已知：如图，$\triangle ABC$ 是圆 $O$ 的内接三角形，$AB = AC$，弧 $\widehat{AB}$、$\widehat{AC}$ 的中点分别为 $M$、$N$，$MN$ 与 $AB$、$OA$、$AC$ 分别交于点 $P$、$T$、$Q$。

(1) 求证：$OA \perp MN$；

(2) 当 $\triangle ABC$ 是等边三角形时，求 $\dfrac{AT}{OT}$ 的值；

(3) 如果圆心 $O$ 到弦 $BC$、$MN$ 的距离分别为 $7$ 和 $15$，求线段 $PQ$ 的长。

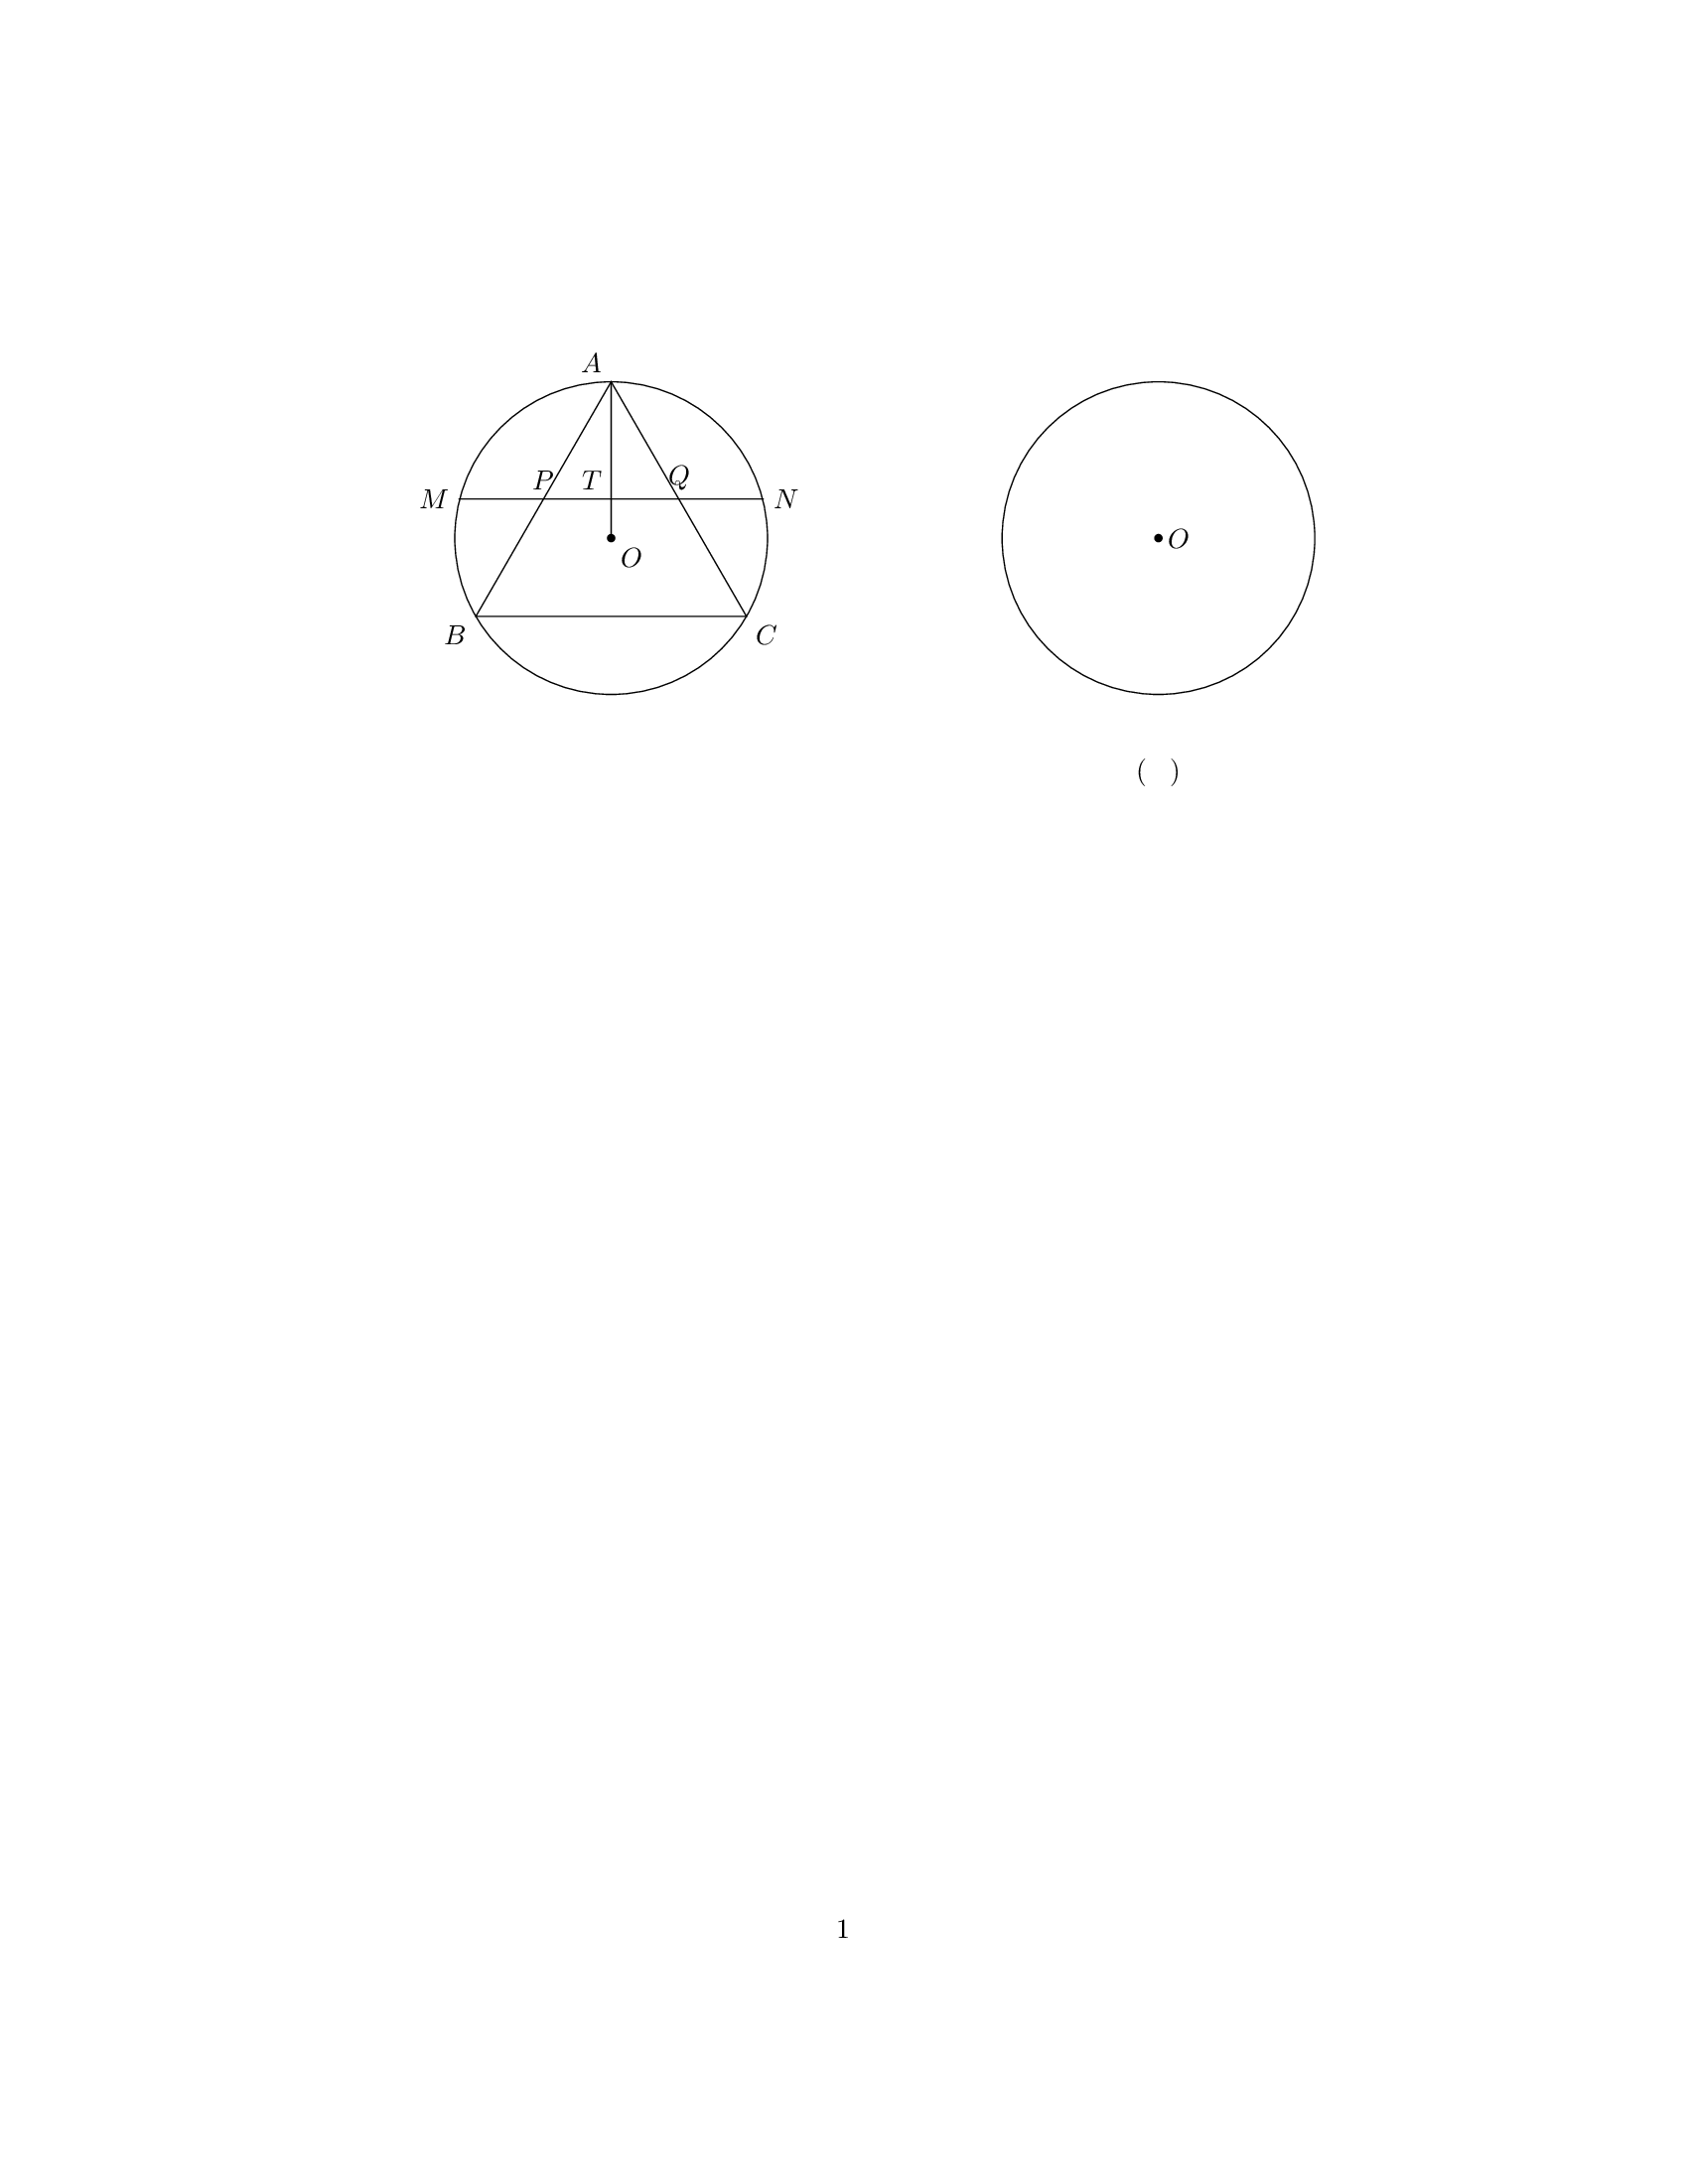
【解答】
【解答】（1）证明：$\because AB = AC$，
$\therefore \widehat{AB} = \widehat{AC}$．

$\because$ 弧$\widehat{AB}$、$\widehat{AC}$的中点分别为$M$、$N$，

$\therefore \widehat{AM} = \dfrac{1}{2}\widehat{AB}$，$\widehat{AN} = \dfrac{1}{2}\widehat{AC}$，

$\therefore \widehat{AM} = \widehat{AN}$，

$\because OA$为圆$O$的半径，

$\therefore OA \perp MN$；

（2）解：连接$OM$交$AB$于点$E$，连接$ON$交$AC$于点$F$，如图，

$\because \triangle ABC$是等边三角形，

$\therefore AB = AC = BC$，

$\therefore \widehat{AB} = \widehat{AC} = \widehat{BC} = \dfrac{1}{3}\odot O$，

$\because$ 弧$\widehat{AB}$、$\widehat{AC}$的中点分别为$M$、$N$，

$\therefore OE \perp AB$，$OF \perp AC$，

$\widehat{AM} = \dfrac{1}{2}\widehat{AB}$，$\widehat{AN} = \dfrac{1}{2}\widehat{AC}$，
$\therefore \widehat{AM} + \widehat{AN} = \widehat{AB} = \dfrac{1}{3}\odot O$，

$\therefore \angle MON = 120^\circ$．

$\therefore \angle AOM = \angle AON = 60^\circ$，

$\because \cos\angle AOE = \dfrac{OE}{OA}$，

$\therefore OE = \dfrac{1}{2}OA$．

$\because \widehat{AB} = \widehat{NM}$，$OE \perp AB$，$OA \perp MN$，

$\therefore OE = OT$，

$\therefore OT = \dfrac{1}{2}OA$，

$\therefore \dfrac{AT}{OT} = 1$；

（3）解：$\textcircled{1}$当圆心$O$在$\triangle ABC$的内部时，连接$OM$交$AB$于点$E$，连接$ON$交$AC$于点$F$，延长$AO$交$BC$于点$H$，如图，

$\because AB = AC$，$OA \perp MN$，

$\therefore OA$平分$\angle BAC$，

$\therefore AH \perp BC$．

则$OT = 15$，$OH = 7$，

由（2）知：$OE \perp AB$，$OF \perp AC$，
在$\triangle AOE$和$\triangle MOT$中，
\[
\begin{cases}
\angle AOE = \angle MOT \\
\angle AEO = \angle MTO = 90^\circ \\
OA = OM
\end{cases}
\]
$\therefore \triangle AOE \cong \triangle MOT(AAS)$，

$\therefore OE = OT = 15$，$AE = MT$，

$\therefore ME = AT$．

在$\triangle MEP$和$\triangle ATP$中，
\[
\begin{cases}
\angle MPE = \angle APT \\
\angle MEP = \angle ATP = 90^\circ \\
AE = AT
\end{cases}
\]
$\therefore \triangle MEP \cong \triangle ATP(AAS)$，

$\therefore MP = AT$．

$\because OE \perp AB$，

$\therefore AE = \dfrac{1}{2}AB$，

$\because OA \perp MN$，

$\therefore MT = NT = \dfrac{1}{2}MN$，$PT = QT = \dfrac{1}{2}PQ$．

设$\odot O$的半径为$r$，

则$AH = r + 7$，$AE = \sqrt{OA^2 - OE^2} = \sqrt{r^2 - 15^2} = \sqrt{r^2 - 225}$，

$\therefore AB = 2AE = 2\sqrt{r^2 - 225}$．

连接$OB$，

$\because BH^2 = AB^2 - AH^2$，$BH^2 = OB^2 - OH^2$，

$\therefore (2\sqrt{r^2 - 225})^2 - (r + 7)^2 = r^2 - 7^2$，

$\therefore r = -18$（不合题意，舍去）或$r = 25$．

$\therefore AT = OA - OT = 10$，$MT = \sqrt{OM^2 - OT^2} = \sqrt{25^2 - 15^2} = 20$，

设$PT = m$，则$MP = AP = 20 - m$，

$\because AT^2 + PT^2 = AP^2$，

$\therefore 10^2 + m^2 = (20 - m)^2$，

$\therefore m = \dfrac{15}{2}$，

$\therefore PQ = 2PT = 15$；

$\textcircled{2}$当圆心$O$在$\triangle ABC$的外部时，连接$OM$交$AB$于点$E$，连接$ON$交$AC$于点$F$，$AO$交$BC$于点$H$，如图，

$\because AB = AC$，$OA \perp MN$，

$\therefore OA$平分$\angle BAC$，

$\therefore AH \perp BC$．

则$OT = 15$，$OH = 7$，

由（2）知：$OE \perp AB$，$OF \perp AC$，
在$\triangle AOE$和$\triangle MOT$中，
\[
\begin{cases}
\angle AOE = \angle MOT \\
\angle AEO = \angle MTO = 90^\circ \\
OA = OM
\end{cases}
\]
$\therefore \triangle AOE \cong \triangle MOT(AAS)$，

$\therefore OE = OT = 15$，$AE = MT$，

$\therefore ME = AT$．

在$\triangle MEP$和$\triangle ATP$中，
\[
\begin{cases}
\angle MPE = \angle APT \\
\angle MEP = \angle ATP = 90^\circ \\
AE = AT
\end{cases}
\]
$\therefore \triangle MEP \cong \triangle ATP(AAS)$，

$\therefore MP = AT$．

$\because OE \perp AB$，

$\therefore AE = \dfrac{1}{2}AB$，

$\because OA \perp MN$，

$\therefore MT = NT = \dfrac{1}{2}MN$，$PT = QT = \dfrac{1}{2}PQ$．

设$\odot O$的半径为$r$，

则$AH = r - 7$，$AE = \sqrt{OA^2 - OE^2} = \sqrt{r^2 - 15^2} = \sqrt{r^2 - 225}$，

$\therefore AB = 2AE = 2\sqrt{r^2 - 225}$．

连接$OB$，
$\because BH^2 = AB^2 - AH^2$，$BH^2 = OB^2 - OH^2$，

$\therefore (2\sqrt{r^2 - 225})^2 - (r - 7)^2 = r^2 - 7^2$，

$\therefore r = -25$（不合题意，舍去）或$r = 18$．

$\therefore AT = OA - OT = 3$，$MT = \sqrt{OM^2 - OT^2} = \sqrt{18^2 - 15^2} = 3\sqrt{11}$，

设$PT = n$，则$MP = AP = 3\sqrt{11} - n$，

$\because AT^2 + PT^2 = AP^2$，

$\therefore 3^2 + n^2 = (3\sqrt{11} - n)^2$，

$\therefore n = \dfrac{15\sqrt{11}}{11}$，

$\therefore PQ = 2PT = \dfrac{30\sqrt{11}}{11}$．

综上，线段$PQ$的长为$15$或$\dfrac{30\sqrt{11}}{11}$．

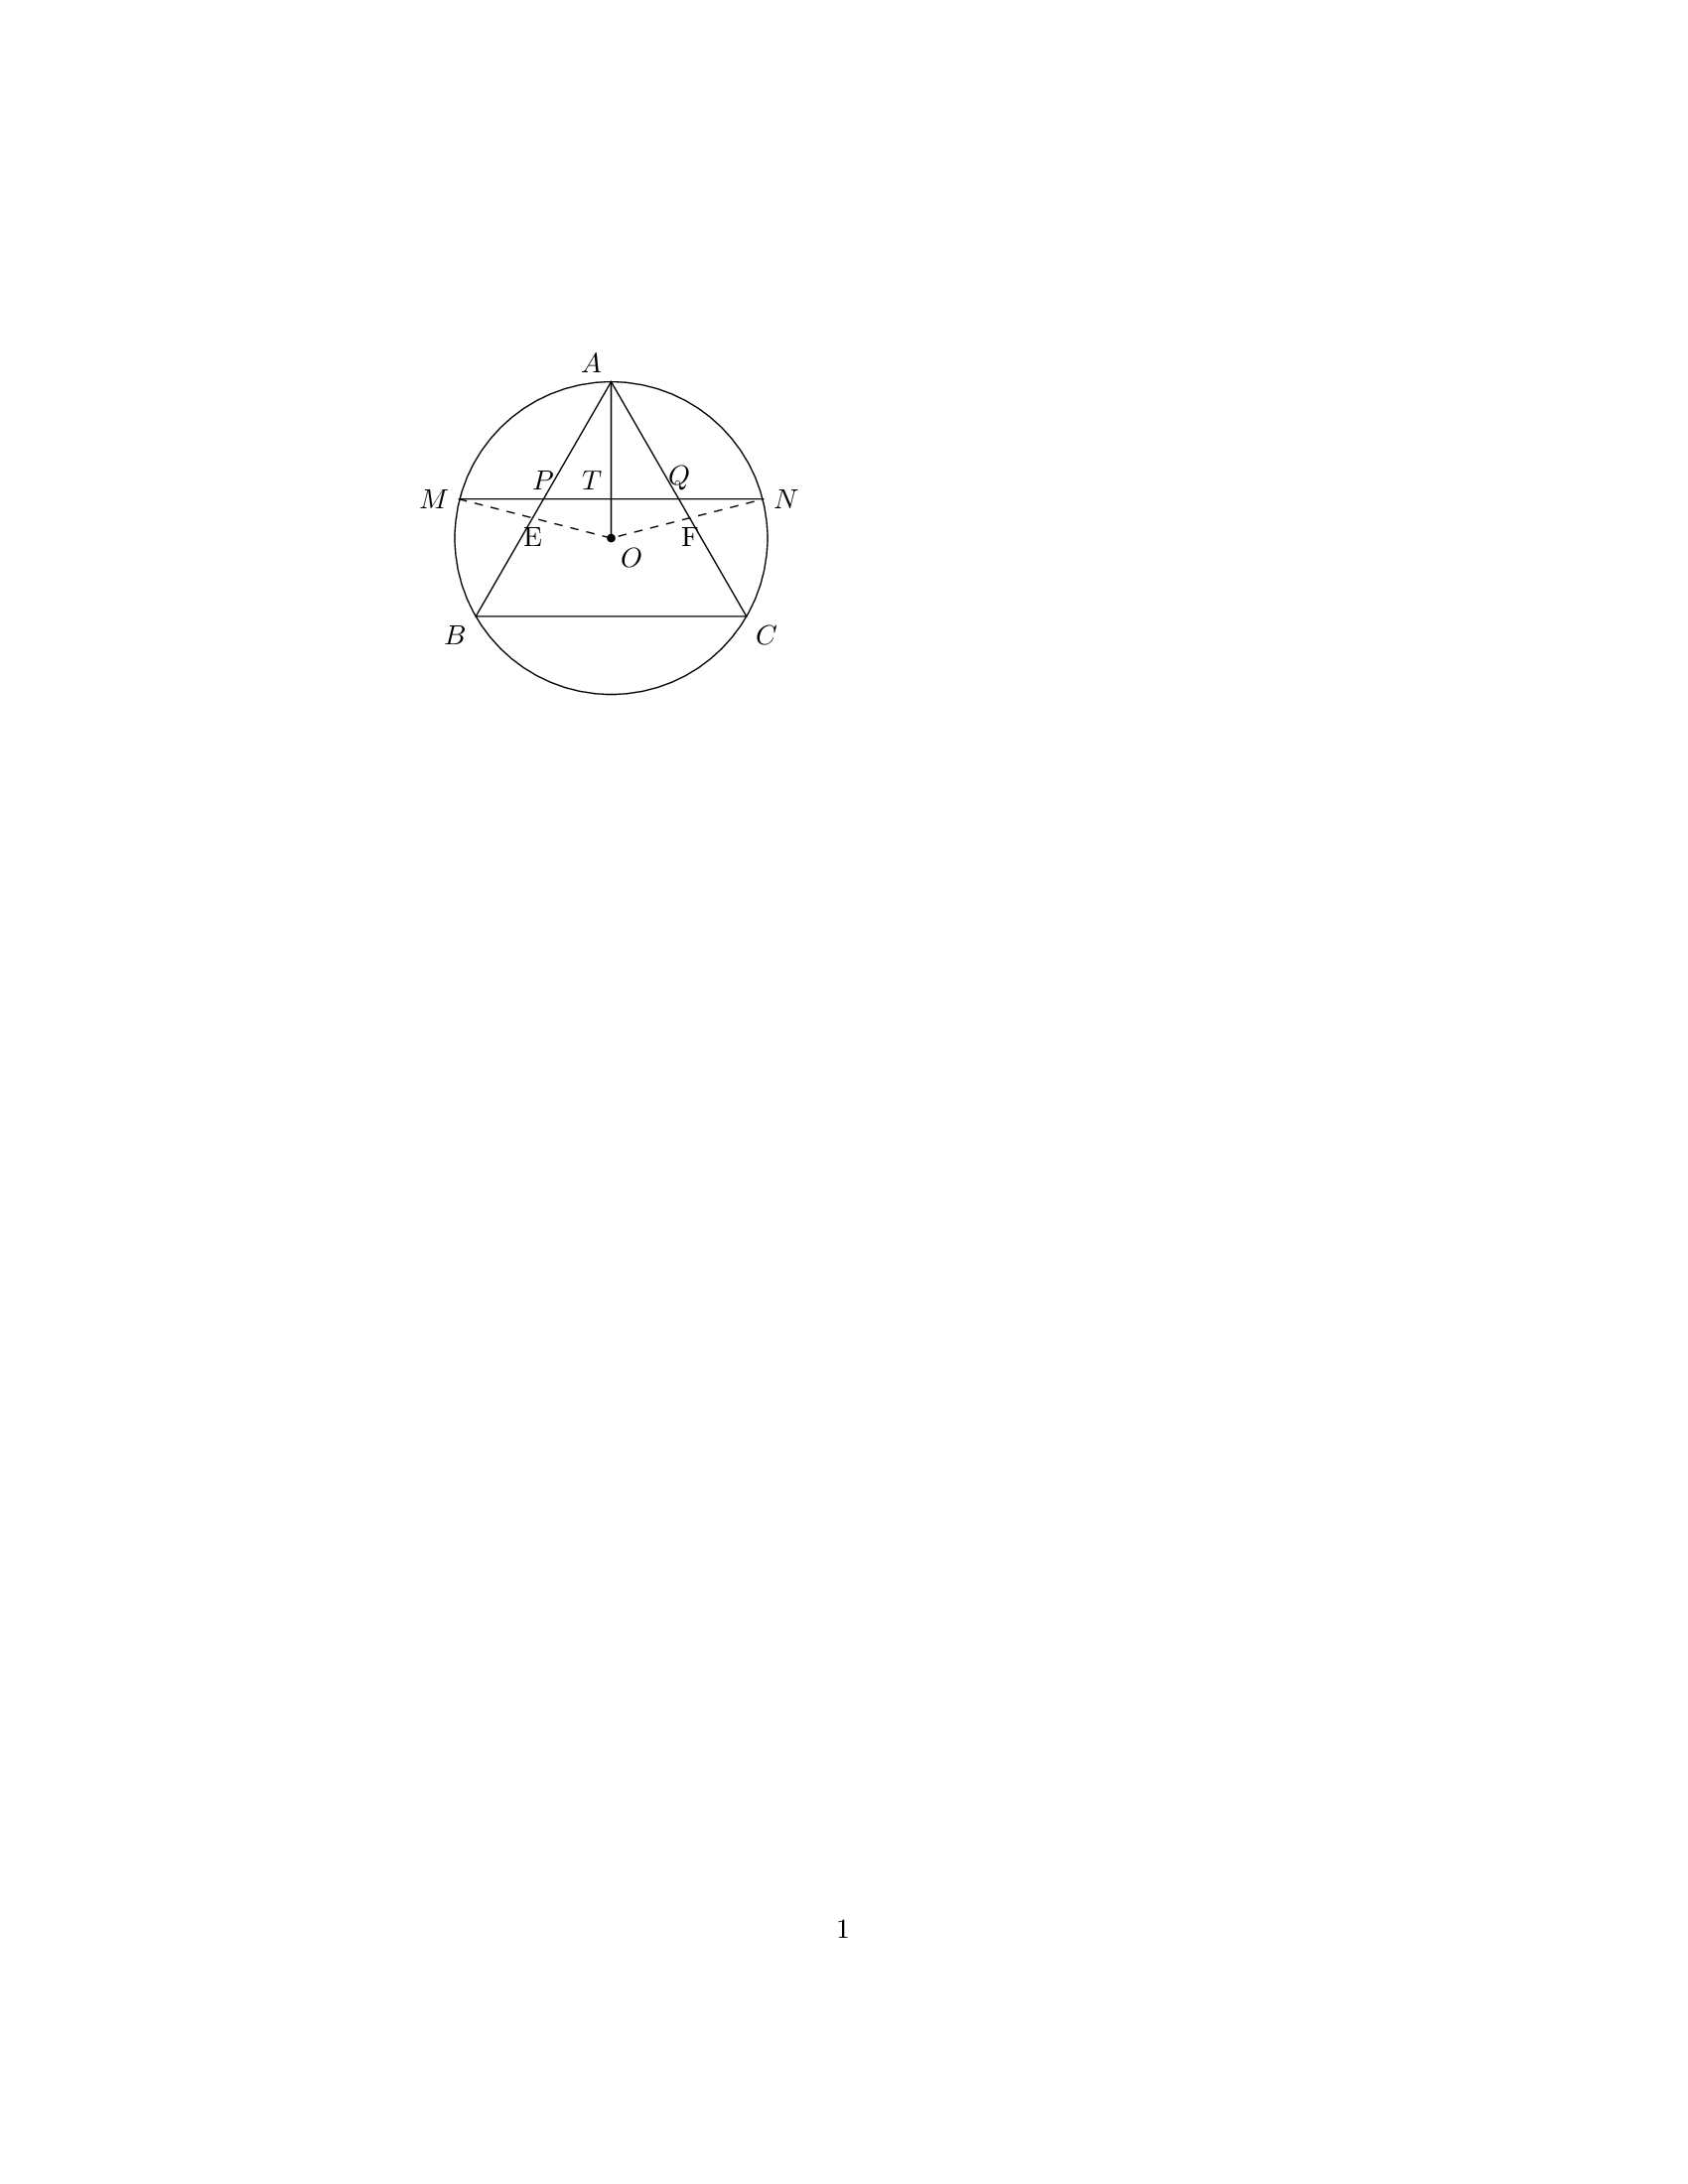
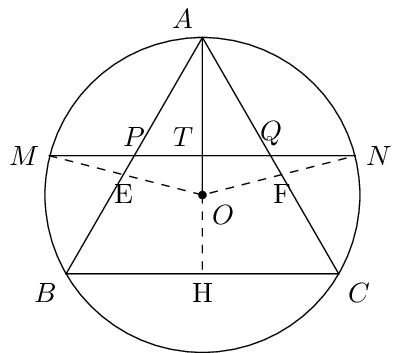
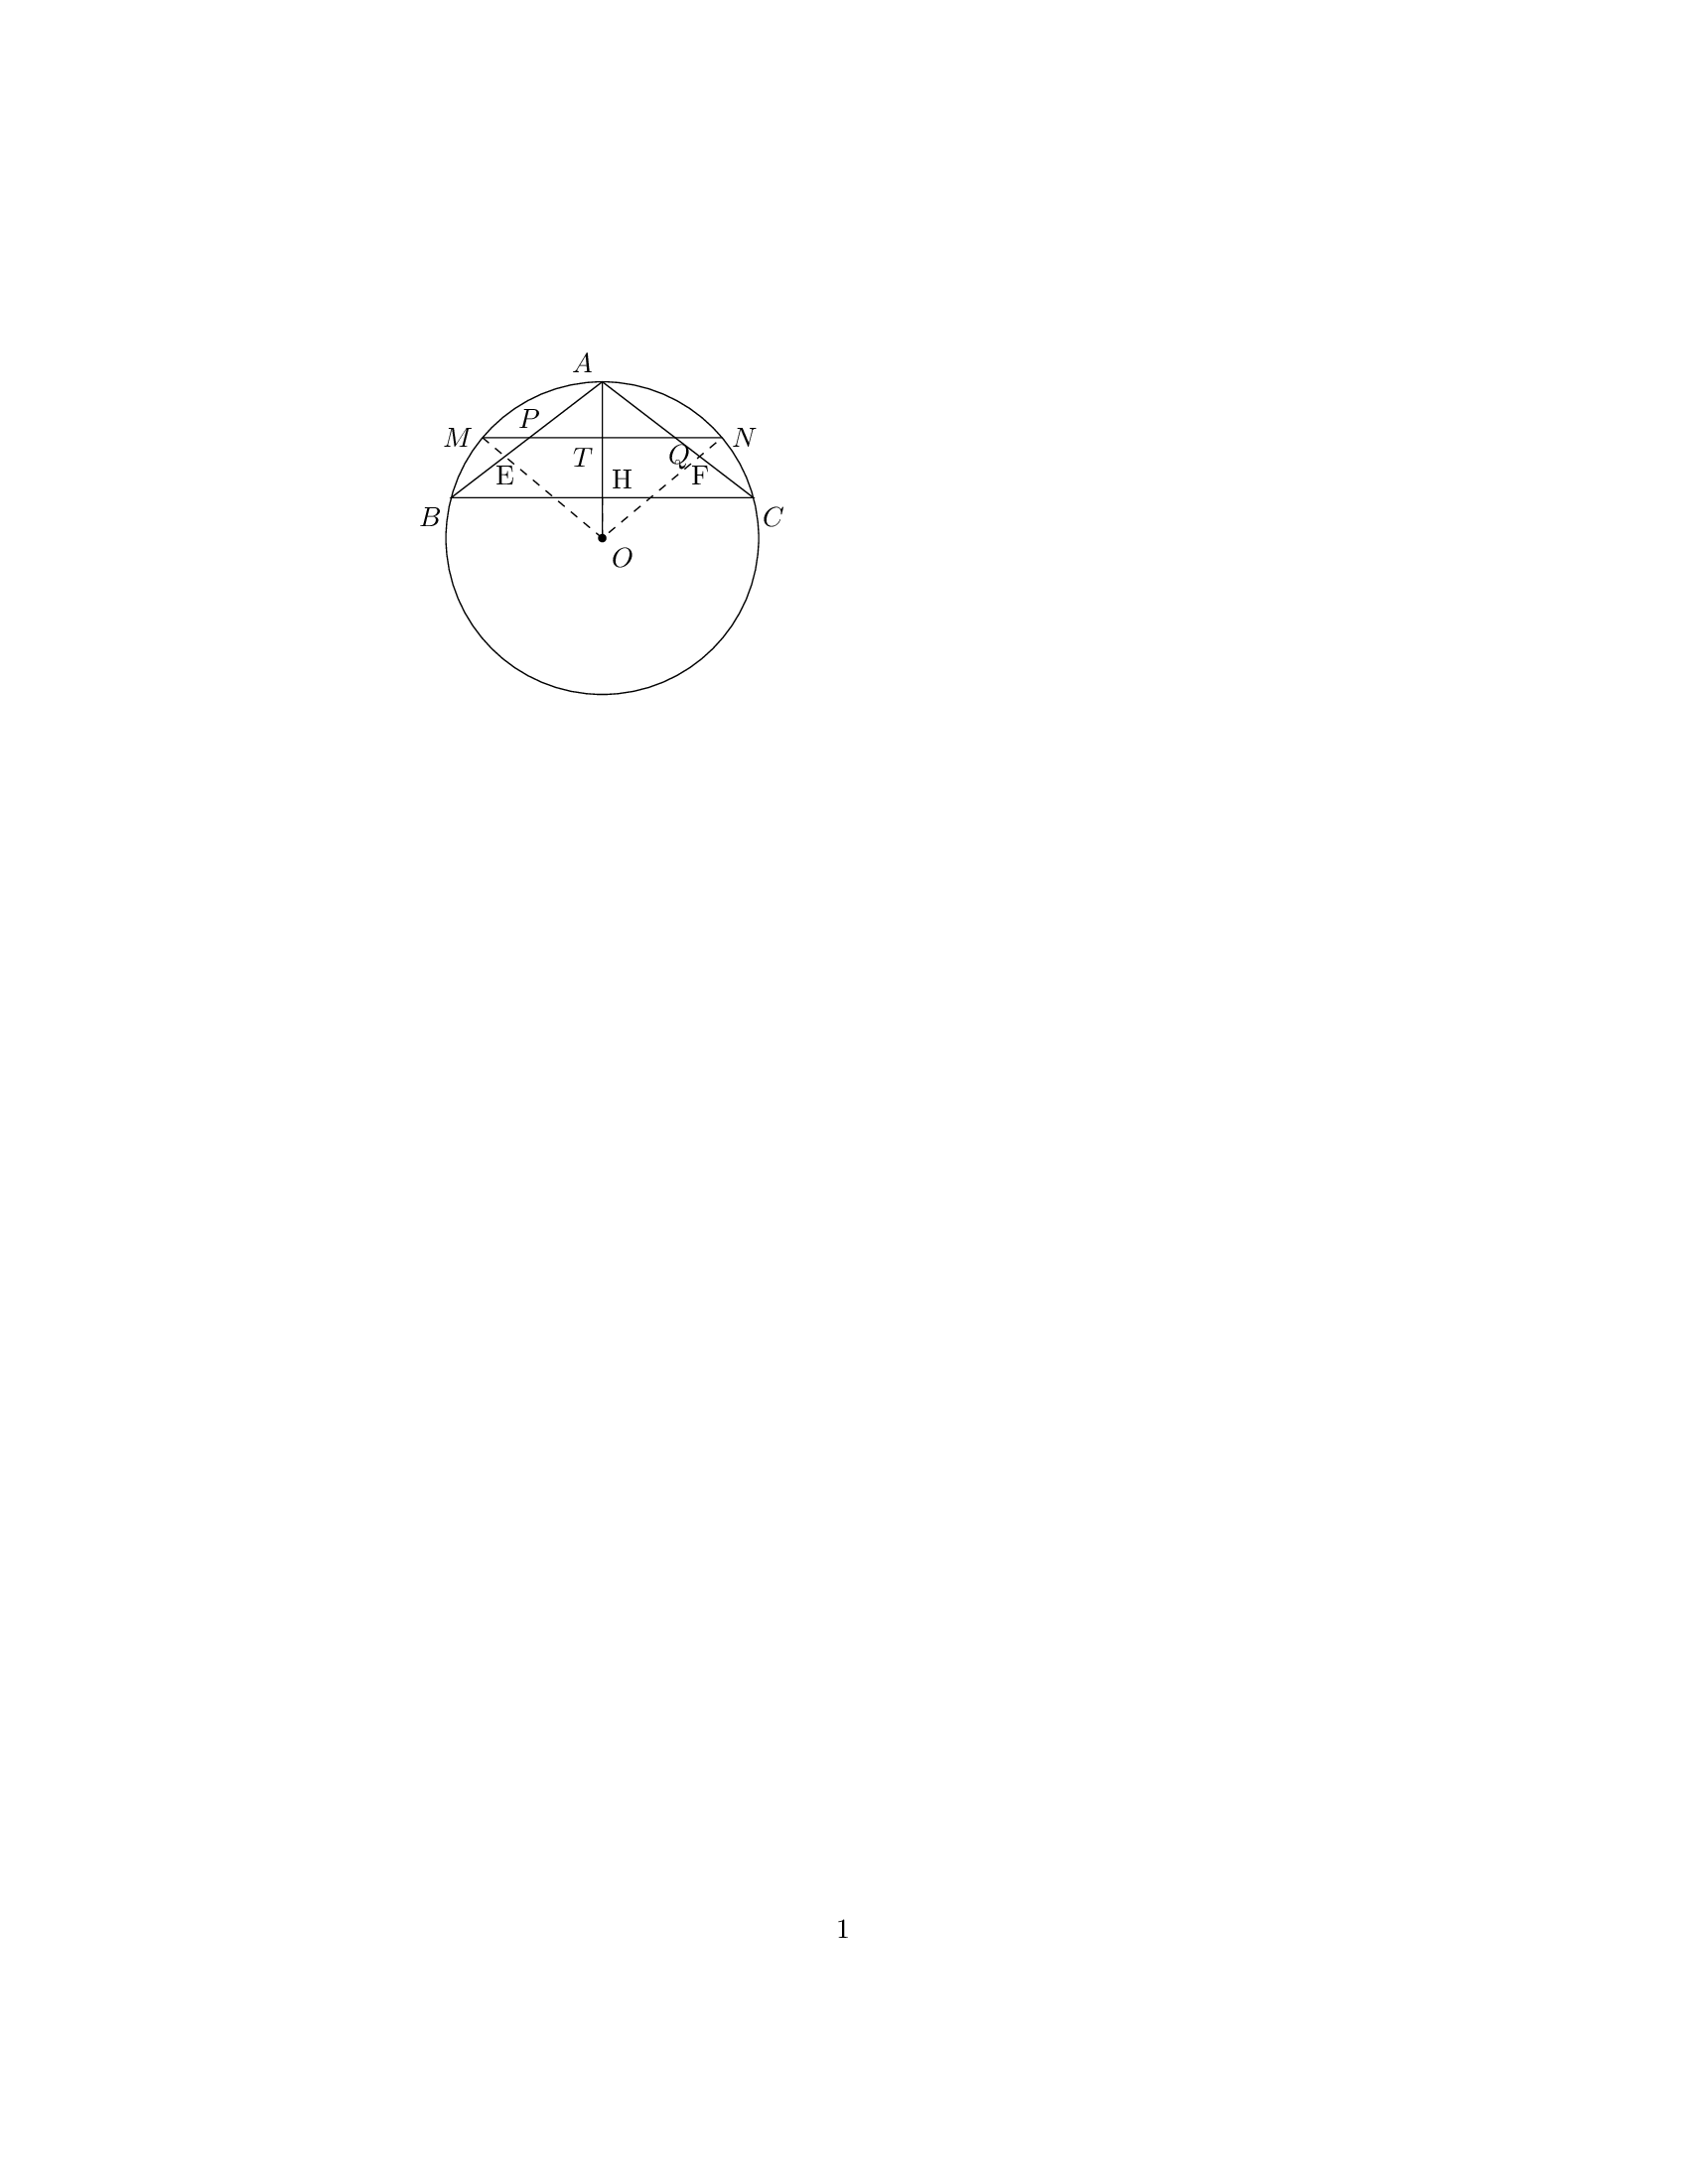